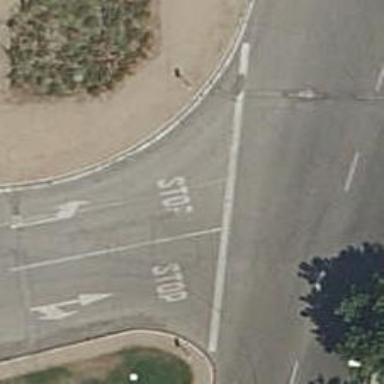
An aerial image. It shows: Road with stop sign.